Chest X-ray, AP view. Patient: 35 years old, sex M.
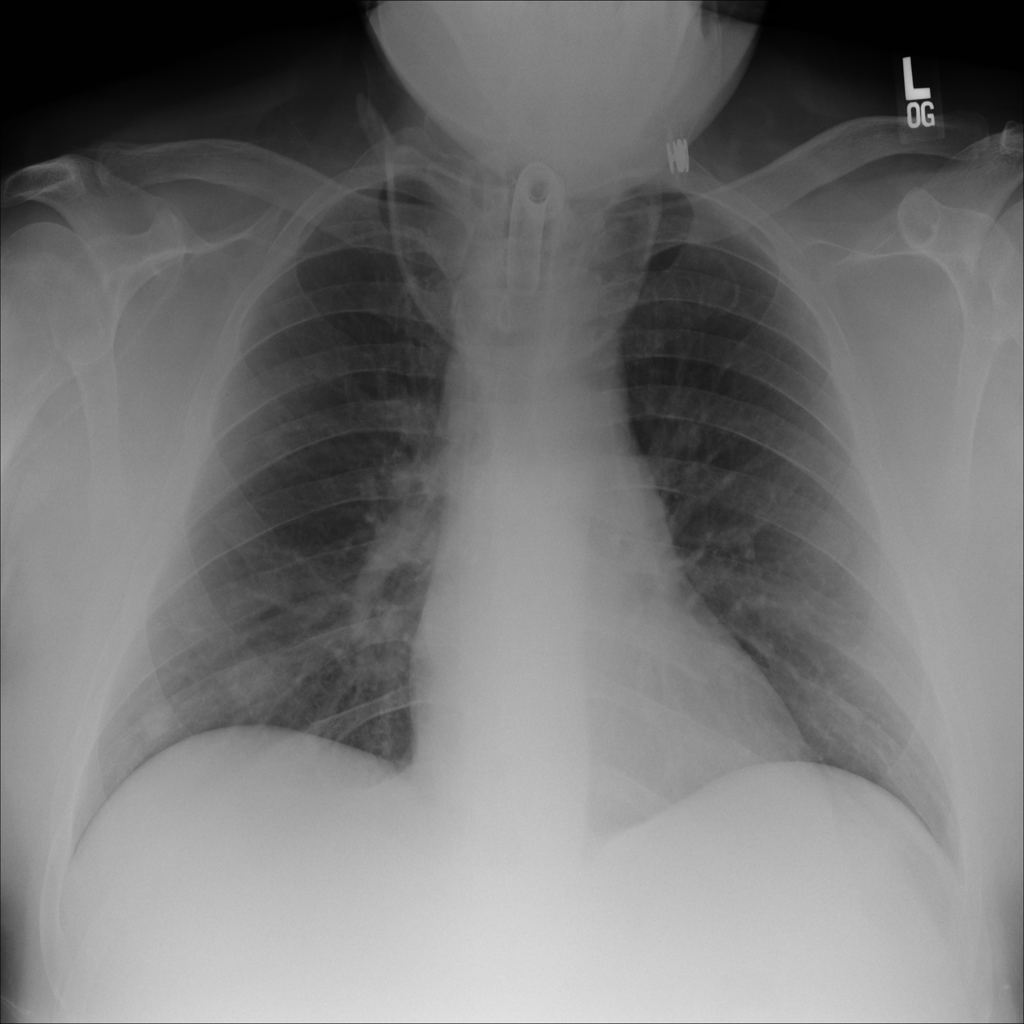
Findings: No Finding